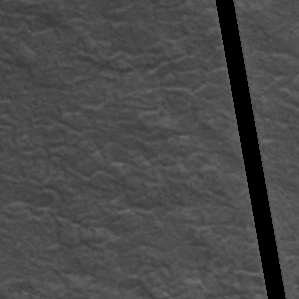
Label: frost